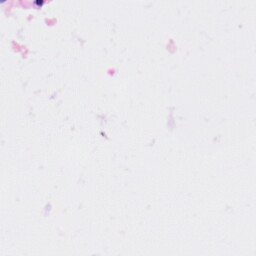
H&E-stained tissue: Kidney